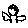
Label: bird